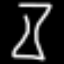
Label: hourglass